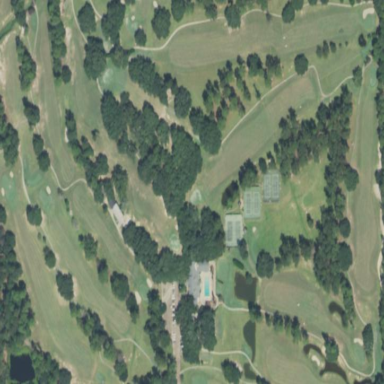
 place for golfing and leisure activities."